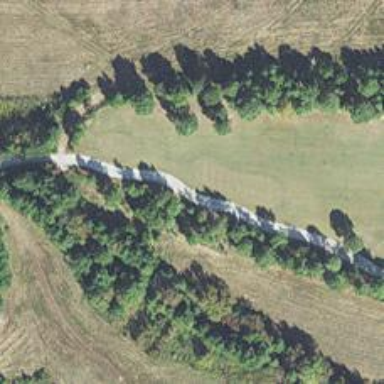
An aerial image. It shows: Path used for both walking and golf.